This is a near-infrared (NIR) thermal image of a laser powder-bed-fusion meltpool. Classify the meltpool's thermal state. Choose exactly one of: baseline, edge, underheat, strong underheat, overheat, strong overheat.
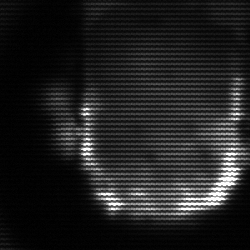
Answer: baseline